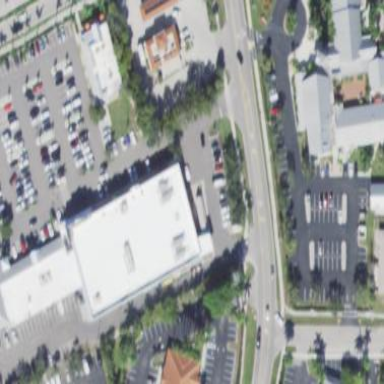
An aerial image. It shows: Supermarket building.